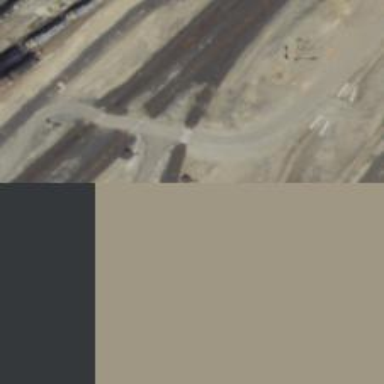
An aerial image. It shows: Railway signal.